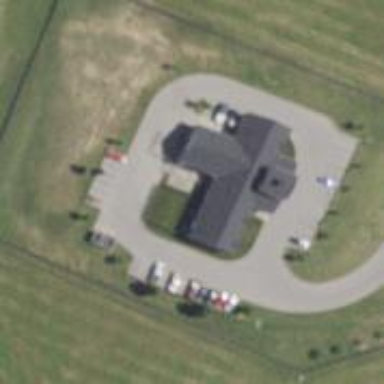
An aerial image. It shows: Veterinary facility.